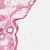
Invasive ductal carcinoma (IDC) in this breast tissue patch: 0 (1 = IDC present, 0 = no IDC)